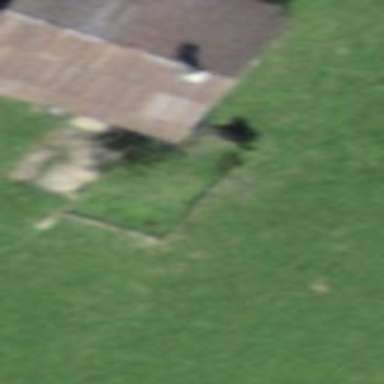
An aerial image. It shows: Rural barn.